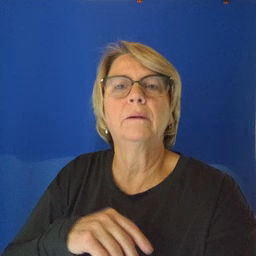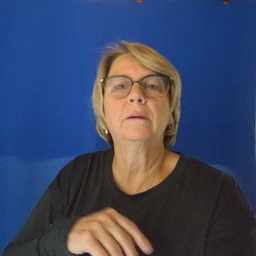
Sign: table